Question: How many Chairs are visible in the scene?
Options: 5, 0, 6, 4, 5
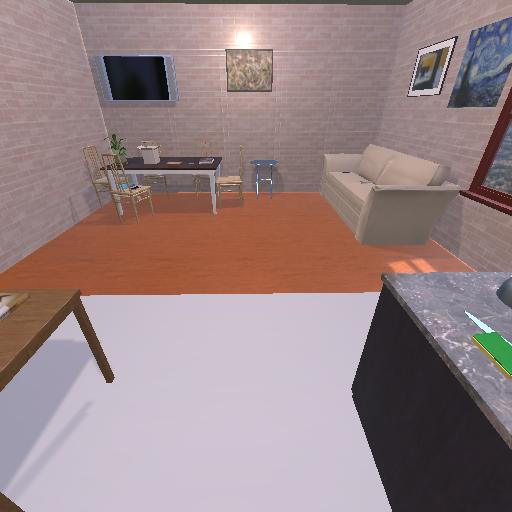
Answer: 5